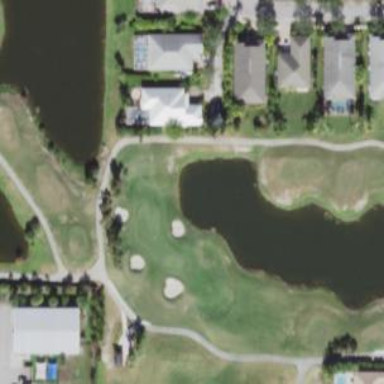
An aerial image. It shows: Golf fairway surrounded by grass.